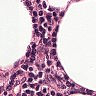
Metastatic tissue present: no